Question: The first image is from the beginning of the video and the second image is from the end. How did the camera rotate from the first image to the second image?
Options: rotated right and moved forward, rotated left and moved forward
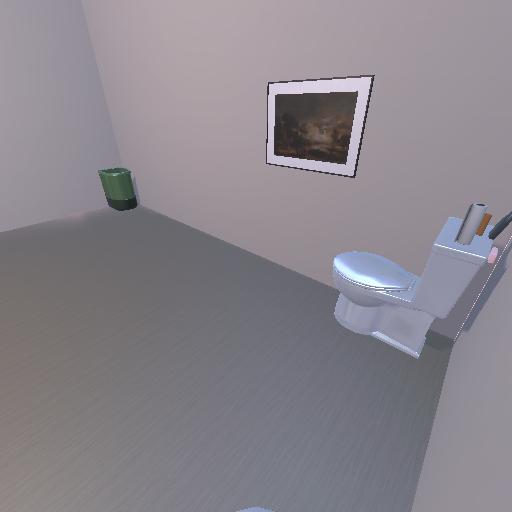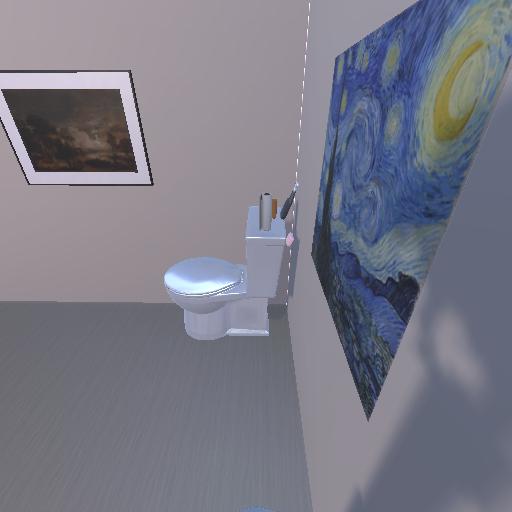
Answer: rotated right and moved forward